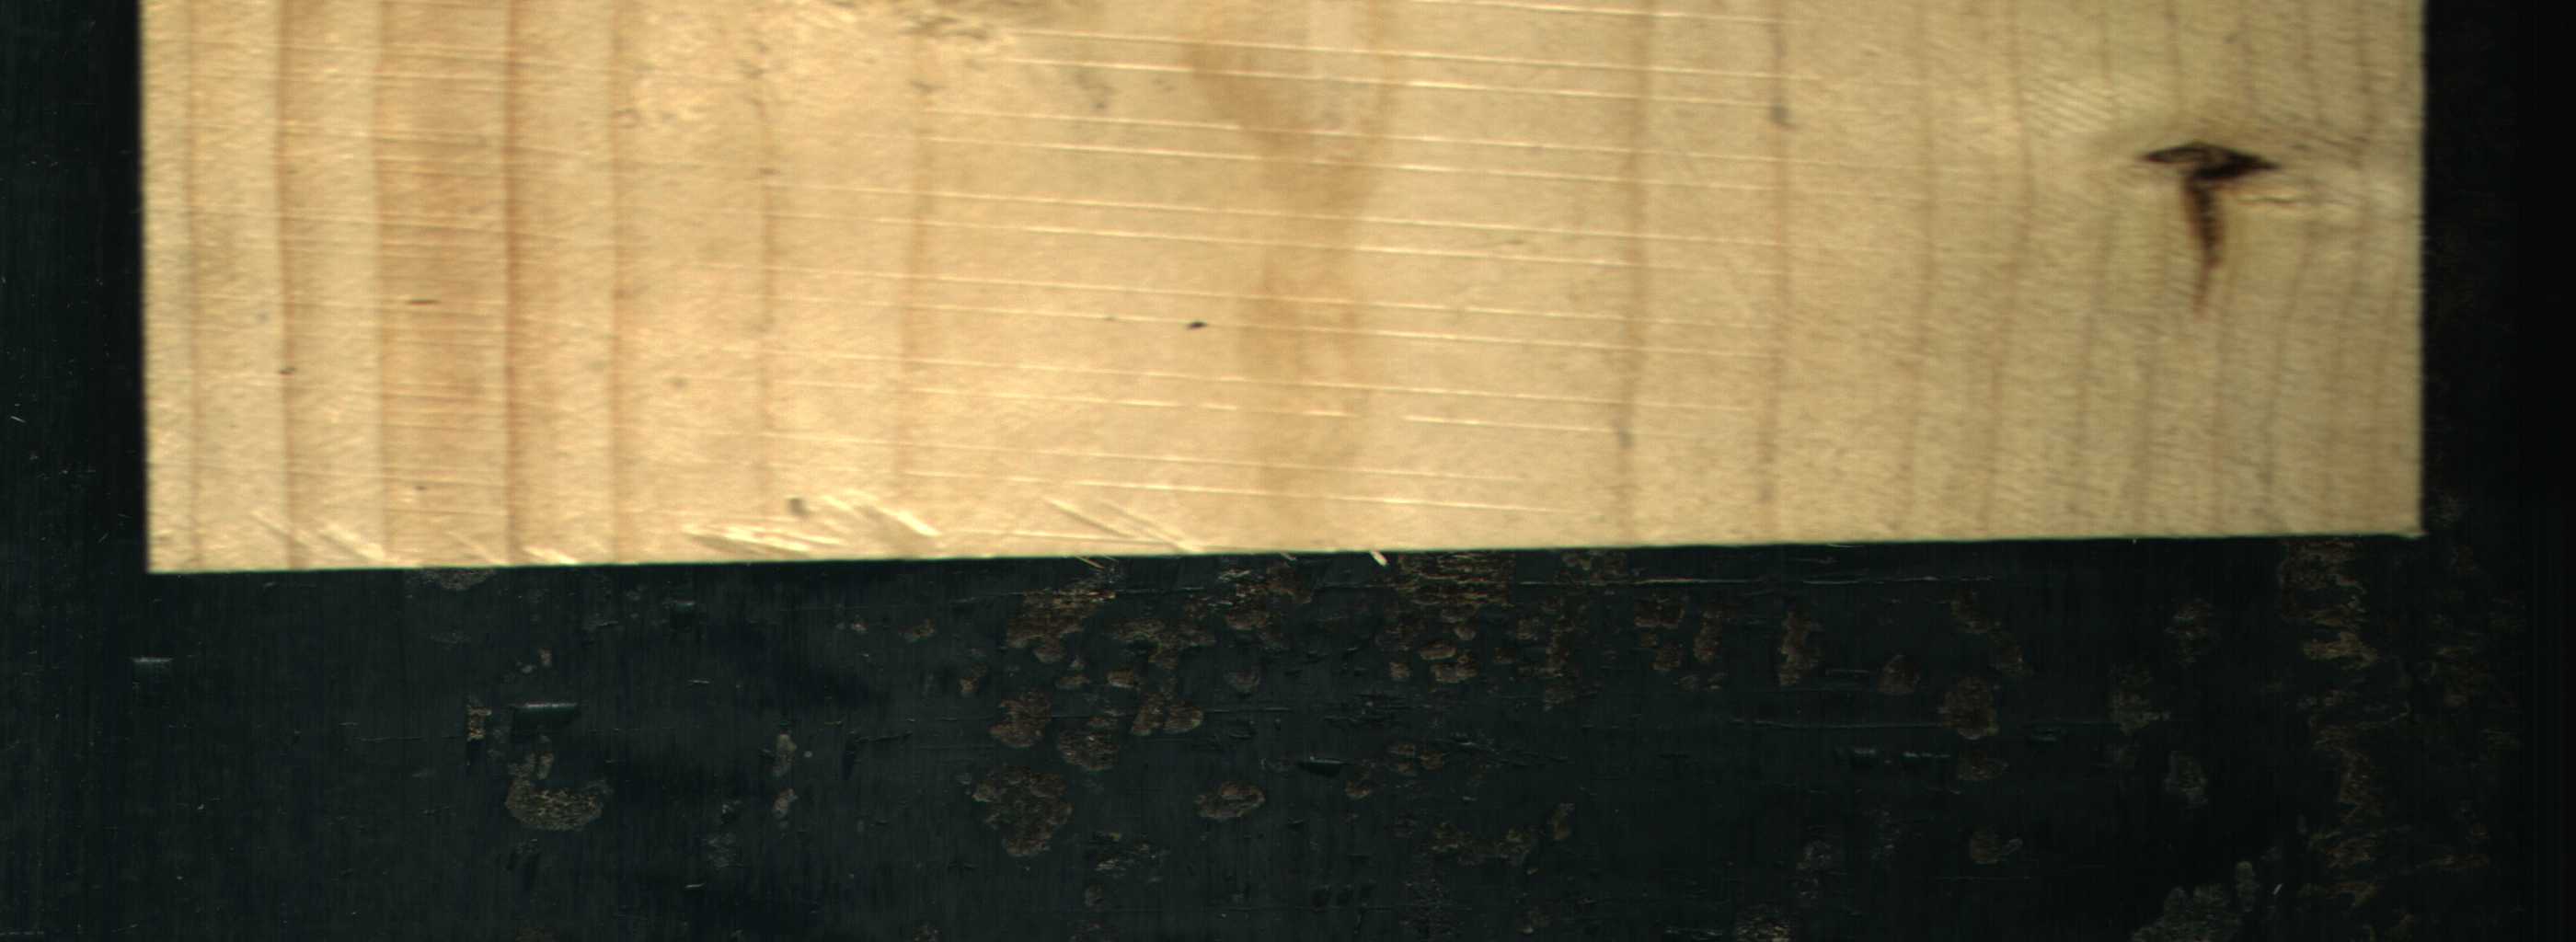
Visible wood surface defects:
resin
Dead_Knot